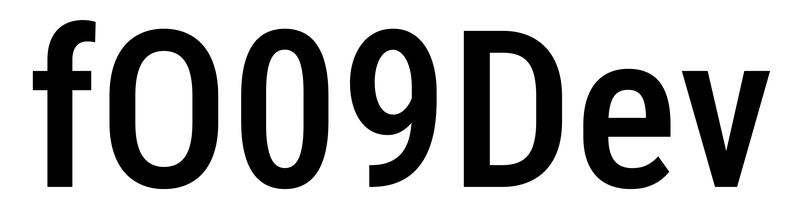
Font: Roboto_Condensed_Medium